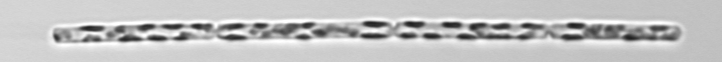
Label: Dactyliosolen_fragilissimus